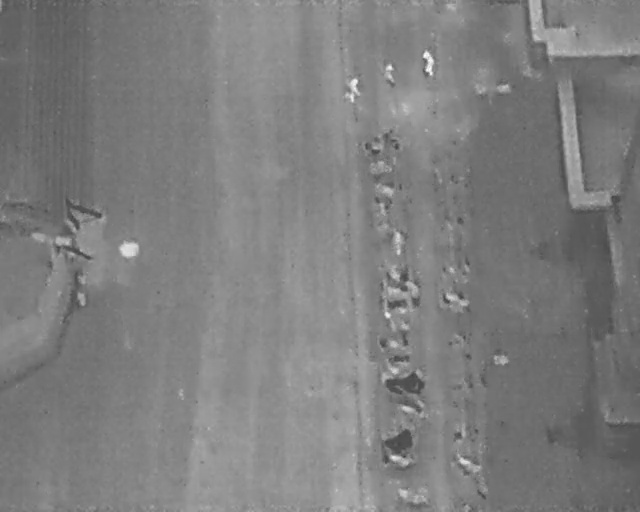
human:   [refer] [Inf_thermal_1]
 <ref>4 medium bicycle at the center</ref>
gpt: <box>[[57, 29, 60, 35, 170], [59, 41, 62, 48, 34], [61, 55, 64, 63, 170], [59, 62, 62, 70, 174]]</box>

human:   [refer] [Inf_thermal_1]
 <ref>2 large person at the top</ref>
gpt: <box>[[64, 10, 69, 13, 176], [53, 15, 57, 19, 16]]</box>

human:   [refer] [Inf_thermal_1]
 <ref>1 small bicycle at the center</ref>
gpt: <box>[[58, 34, 60, 38, 27]]</box>

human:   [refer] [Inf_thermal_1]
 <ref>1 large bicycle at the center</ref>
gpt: <box>[[60, 51, 64, 57, 13]]</box>

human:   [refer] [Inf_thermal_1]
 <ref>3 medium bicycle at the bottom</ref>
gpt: <box>[[60, 67, 63, 72, 174], [62, 76, 65, 81, 18], [60, 85, 63, 93, 2]]</box>

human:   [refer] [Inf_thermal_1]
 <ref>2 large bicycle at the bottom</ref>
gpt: <box>[[61, 70, 65, 79, 174], [60, 83, 64, 89, 177]]</box>

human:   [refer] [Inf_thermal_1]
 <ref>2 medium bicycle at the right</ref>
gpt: <box>[[69, 48, 72, 55, 179], [70, 55, 72, 61, 15]]</box>

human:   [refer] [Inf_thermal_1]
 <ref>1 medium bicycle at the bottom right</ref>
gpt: <box>[[71, 87, 74, 93, 26]]</box>